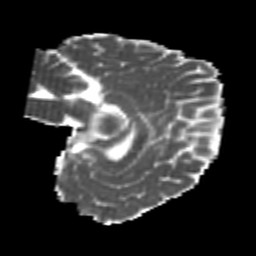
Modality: MD
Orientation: sagittal
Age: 20
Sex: male
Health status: healthy
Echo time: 0.074 s